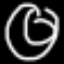
Label: donut